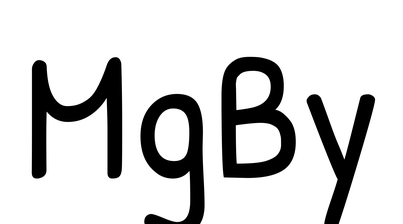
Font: PatrickHand-Regular